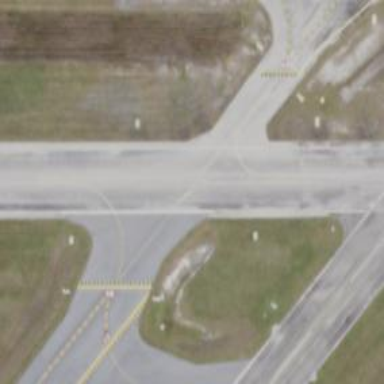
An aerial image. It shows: View of taxiway at the airport.